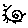
Label: sun